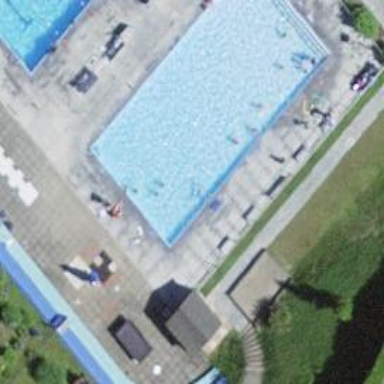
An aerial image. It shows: Swimming pool located in leisure land.